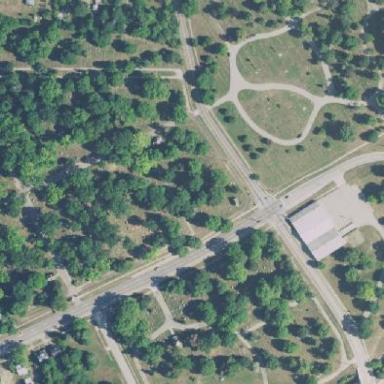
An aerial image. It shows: Cemetery.